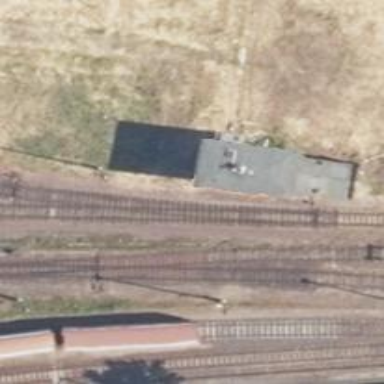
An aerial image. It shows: Railway switch.